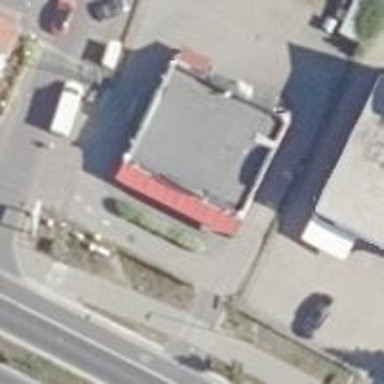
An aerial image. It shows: Fast food restaurant in building.